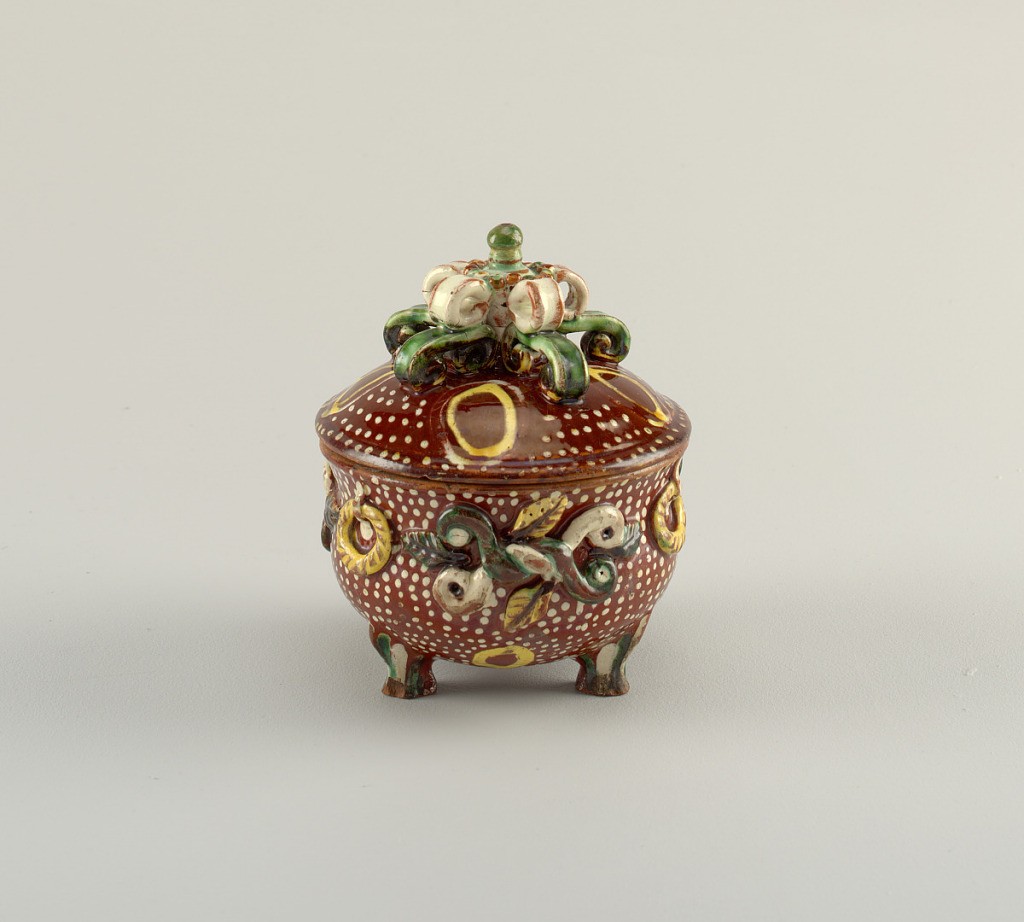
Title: sugar bowl
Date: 18th century
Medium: earthenware
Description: Bowl with feet and lid, dark red-brown with allover white dots; applied twisted leaf and ribbon motifs; lid has yellow circles and finial of large green and white curls topped with green spherical knob.